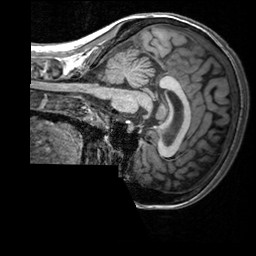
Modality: T1w
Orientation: sagittal
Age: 23
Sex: female
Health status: healthy
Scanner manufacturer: siemens
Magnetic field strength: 3 T
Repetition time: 2.3 s
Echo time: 0.00303 s